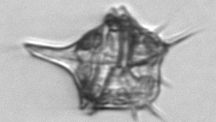
Label: Amylax